Interaction volume radius: 5 \u00c5
Interaction volume height: 15 \u00c5
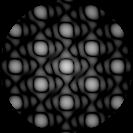
Disorder parameter: 0.009789